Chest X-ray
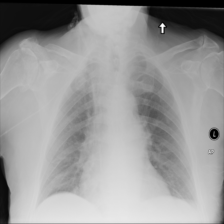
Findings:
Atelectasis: negative
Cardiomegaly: negative
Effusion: positive
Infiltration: negative
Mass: negative
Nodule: negative
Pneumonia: negative
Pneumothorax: negative
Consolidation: negative
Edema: negative
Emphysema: negative
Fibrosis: negative
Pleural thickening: negative
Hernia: negative